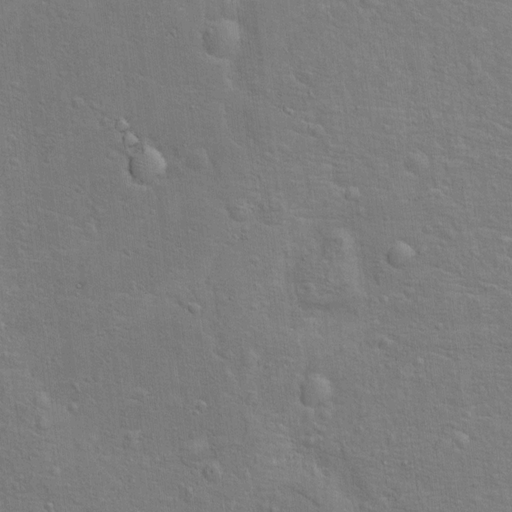
Classes present: Background